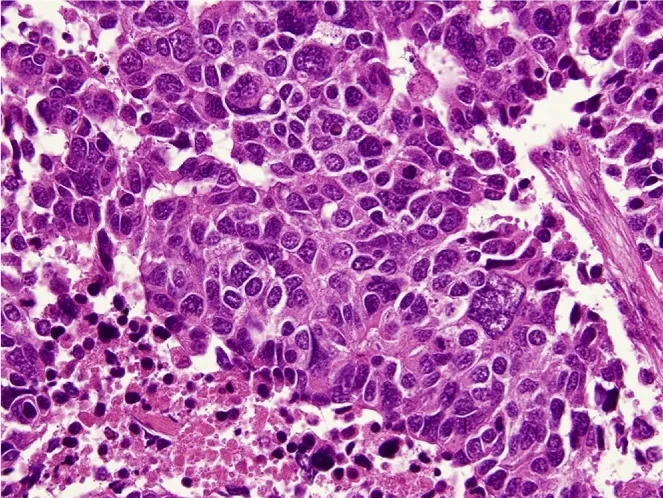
Pathological findings of the liver (hematoxylin-eosin staining. Magnification 400x).
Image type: pathology (h&e)